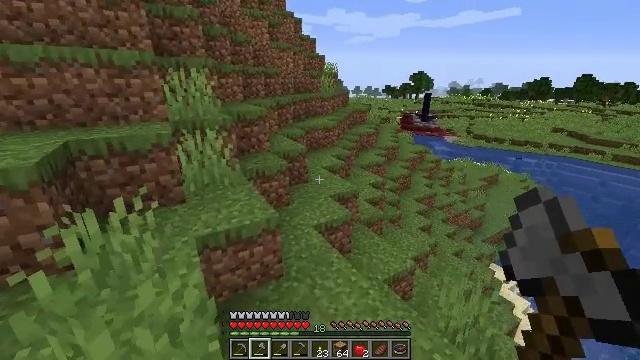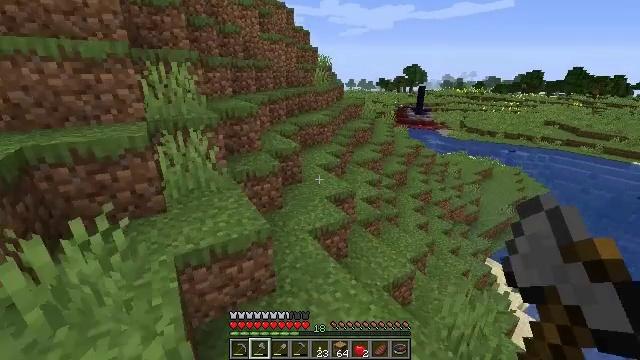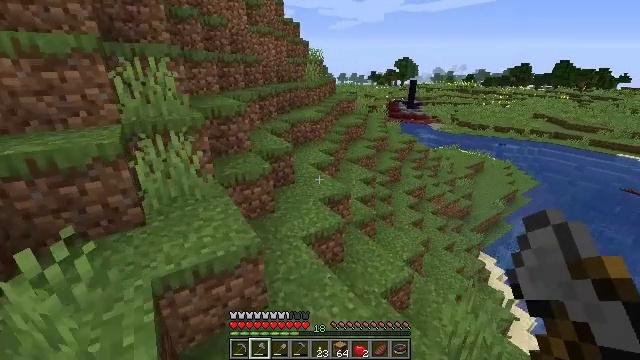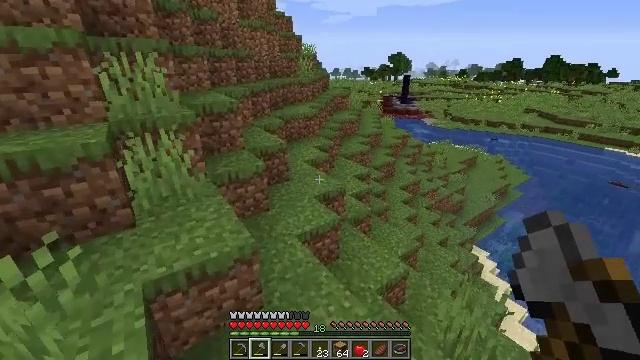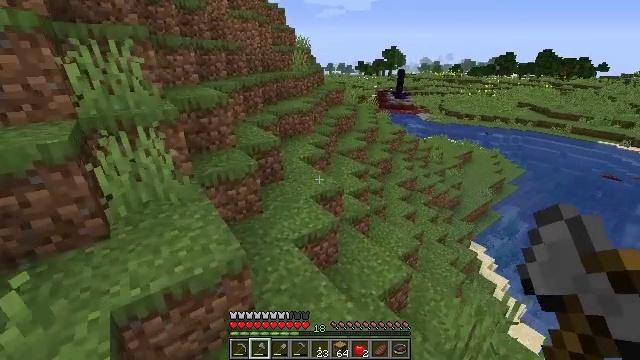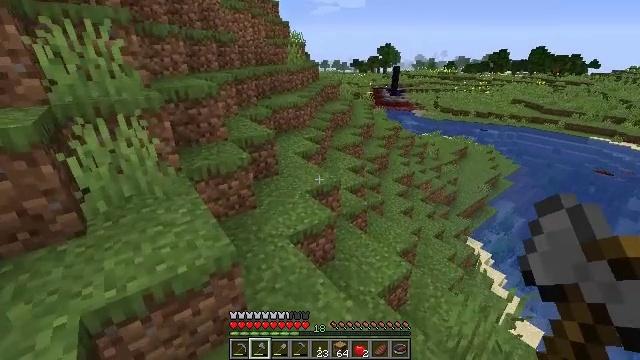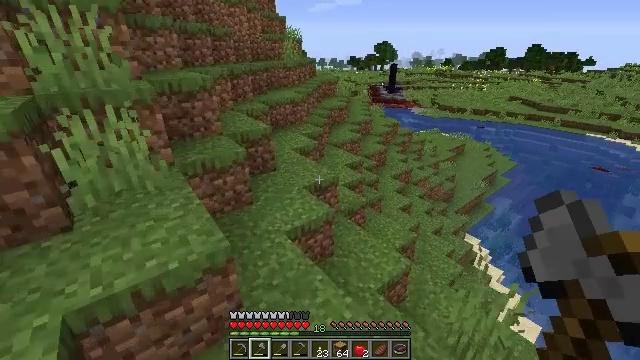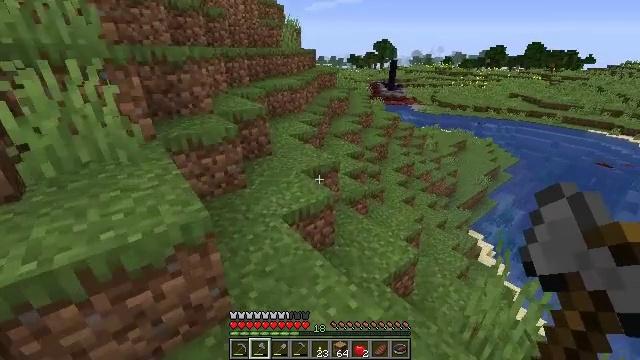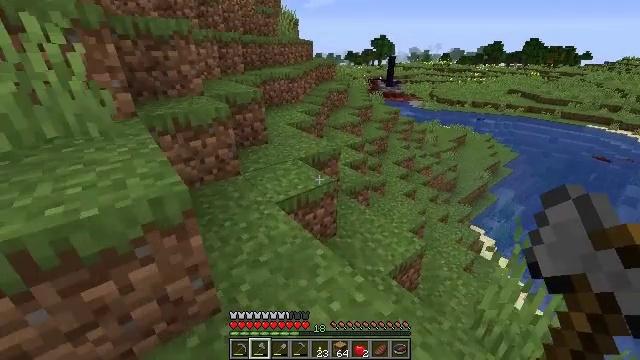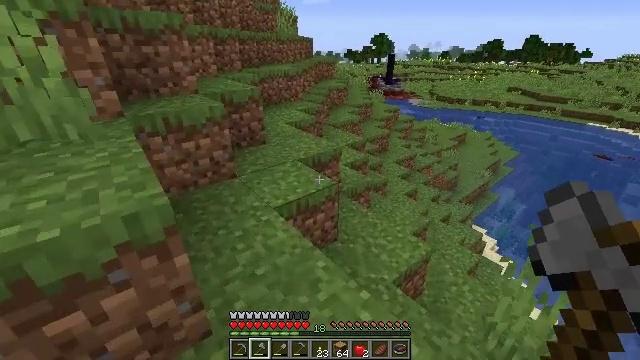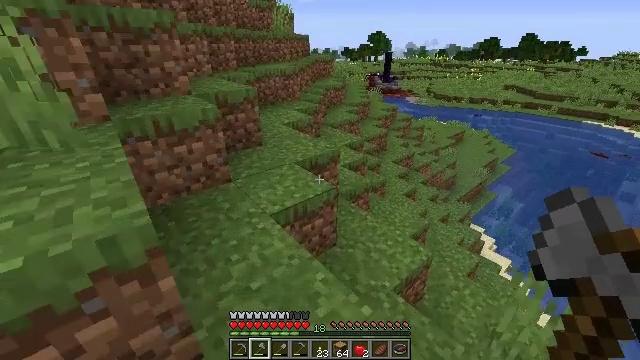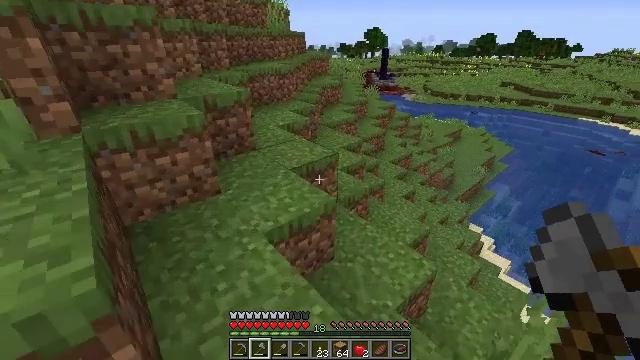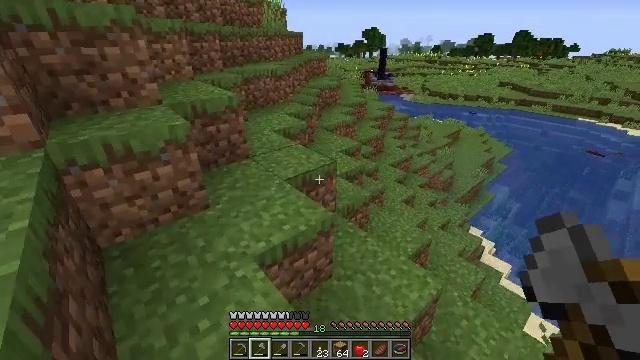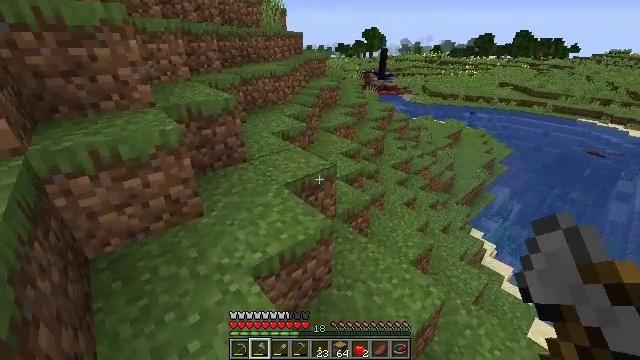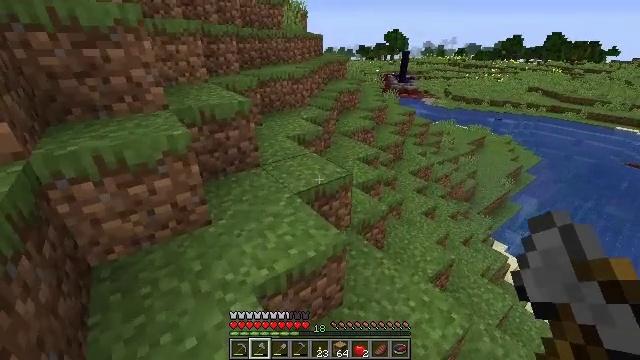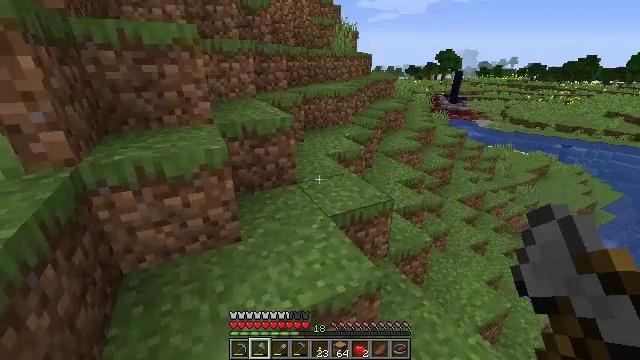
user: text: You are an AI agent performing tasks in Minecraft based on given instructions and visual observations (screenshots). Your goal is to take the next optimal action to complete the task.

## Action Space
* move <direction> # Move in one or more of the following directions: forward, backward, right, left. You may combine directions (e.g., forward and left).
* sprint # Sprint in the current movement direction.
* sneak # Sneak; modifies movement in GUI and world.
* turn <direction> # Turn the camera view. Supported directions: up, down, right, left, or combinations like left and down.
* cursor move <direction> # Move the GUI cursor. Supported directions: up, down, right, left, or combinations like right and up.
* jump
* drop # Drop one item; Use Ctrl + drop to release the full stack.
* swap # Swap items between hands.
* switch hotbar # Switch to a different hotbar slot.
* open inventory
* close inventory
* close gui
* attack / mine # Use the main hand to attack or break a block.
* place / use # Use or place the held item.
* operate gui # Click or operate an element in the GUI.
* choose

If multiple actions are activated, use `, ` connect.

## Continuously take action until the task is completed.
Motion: motion action
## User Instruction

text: Attack the cracked stone bricks to reclaim them.
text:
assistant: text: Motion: move forward, turn right and down
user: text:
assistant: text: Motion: move forward, turn right and down
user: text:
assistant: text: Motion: move forward, turn right
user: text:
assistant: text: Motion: move forward, turn right and down
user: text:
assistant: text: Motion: move forward, turn right
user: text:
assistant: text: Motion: move forward
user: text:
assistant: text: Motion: move forward
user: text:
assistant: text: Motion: move forward
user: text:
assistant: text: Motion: move forward
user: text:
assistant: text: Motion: move forward
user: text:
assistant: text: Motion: move forward
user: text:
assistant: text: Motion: move forward
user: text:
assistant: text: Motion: move forward
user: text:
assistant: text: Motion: move forward, turn left
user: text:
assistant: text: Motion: move forward, turn left and up
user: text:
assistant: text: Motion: move forward, turn left and up
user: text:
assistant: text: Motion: move forward
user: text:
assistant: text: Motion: move forward and move left, turn right
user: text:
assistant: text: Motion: move forward and move left, turn right
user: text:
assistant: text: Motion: move forward and move left, turn right
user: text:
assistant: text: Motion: move forward and move left, turn right
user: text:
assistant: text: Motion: move forward and move left, turn right
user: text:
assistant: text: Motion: move forward, turn right
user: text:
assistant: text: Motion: move forward, turn right
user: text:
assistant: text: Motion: move forward, turn right
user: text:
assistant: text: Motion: move forward
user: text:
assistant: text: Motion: move forward
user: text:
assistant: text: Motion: move forward
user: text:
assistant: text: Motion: move forward
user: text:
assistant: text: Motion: move forward